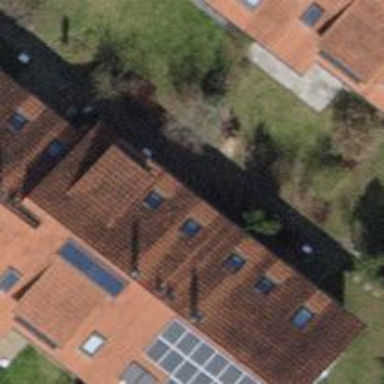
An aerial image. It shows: Detached building.